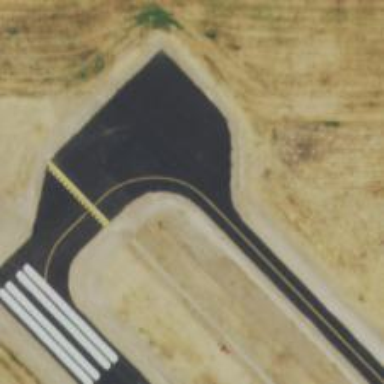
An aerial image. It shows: Image of taxiway at airport.